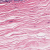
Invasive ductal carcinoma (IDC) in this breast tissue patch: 0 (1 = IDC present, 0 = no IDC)